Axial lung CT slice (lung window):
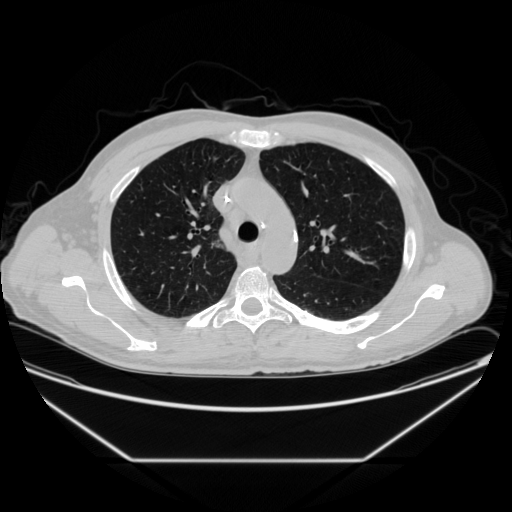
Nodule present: no